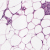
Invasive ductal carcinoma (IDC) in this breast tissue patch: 0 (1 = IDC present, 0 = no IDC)